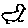
Label: bird